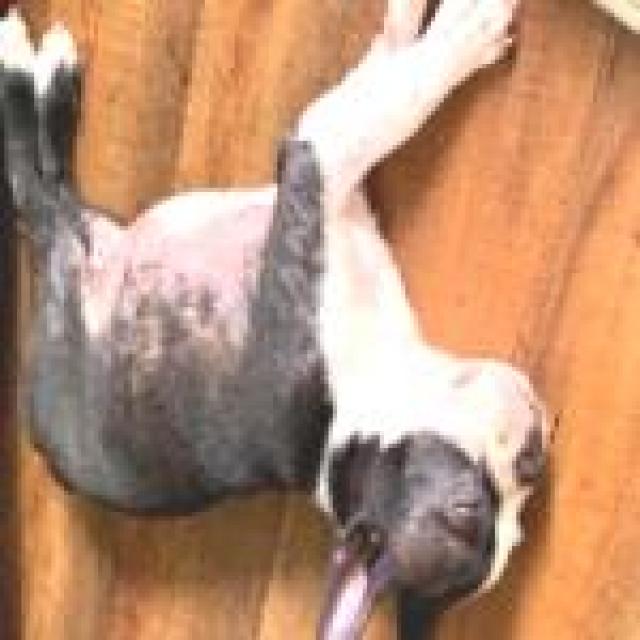
Healthy canine skin — no visible lesions, inflammation, or abnormalities. The skin and coat appear normal.